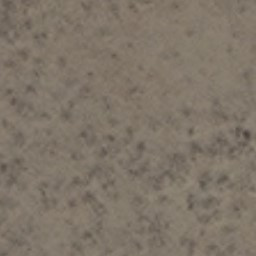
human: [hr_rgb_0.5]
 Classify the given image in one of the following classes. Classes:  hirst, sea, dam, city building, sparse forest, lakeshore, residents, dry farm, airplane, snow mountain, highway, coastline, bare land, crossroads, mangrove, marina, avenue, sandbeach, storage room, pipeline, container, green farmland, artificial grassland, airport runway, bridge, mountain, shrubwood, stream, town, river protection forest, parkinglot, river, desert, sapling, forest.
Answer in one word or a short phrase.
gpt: bare land